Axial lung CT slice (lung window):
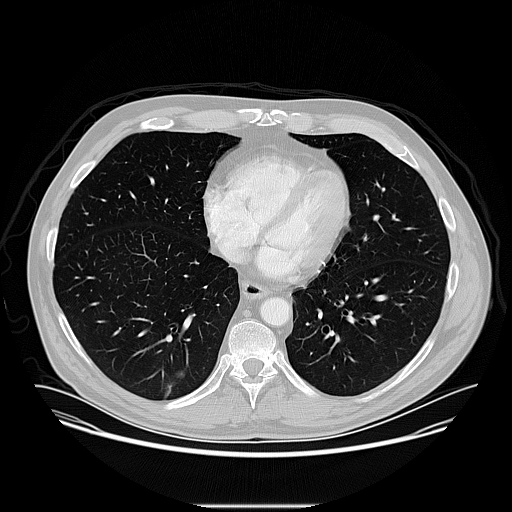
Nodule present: yes
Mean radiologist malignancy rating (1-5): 4